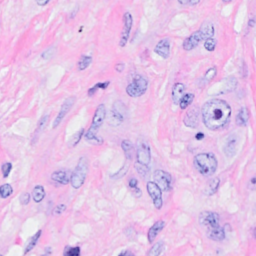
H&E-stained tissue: Breast